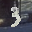
Label: 3